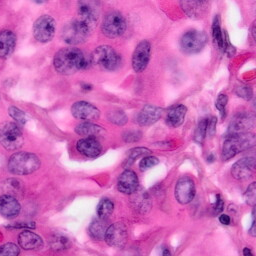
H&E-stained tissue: Pancreatic